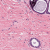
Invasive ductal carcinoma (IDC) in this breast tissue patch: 0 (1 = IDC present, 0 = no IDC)